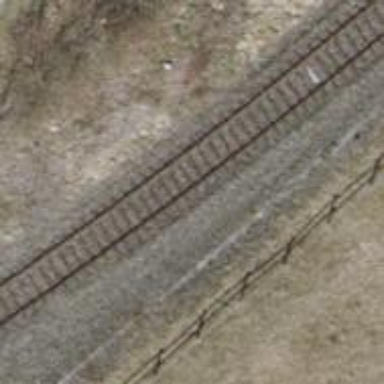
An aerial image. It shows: Single abandoned railway track.